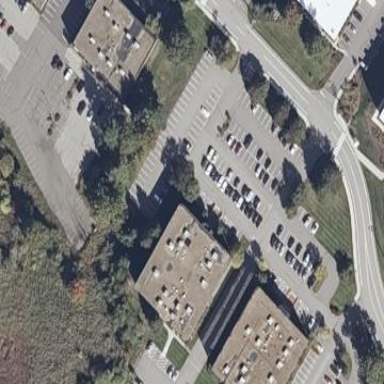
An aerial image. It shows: Office building.